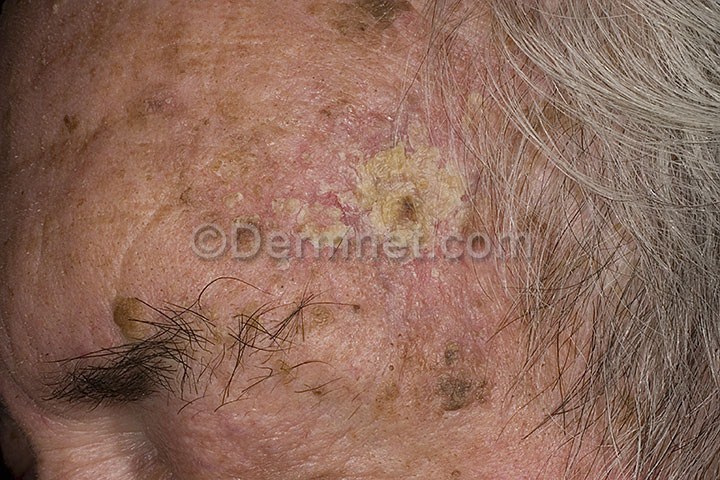
Disease: Actinic Keratosis Basal Cell Carcinoma and other Malignant Lesions